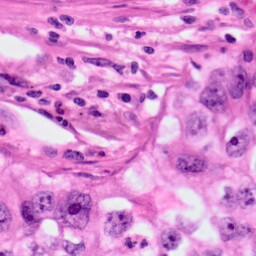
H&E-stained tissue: Lung